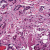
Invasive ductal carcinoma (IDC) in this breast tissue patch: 1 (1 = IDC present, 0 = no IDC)